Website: walmart
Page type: payment
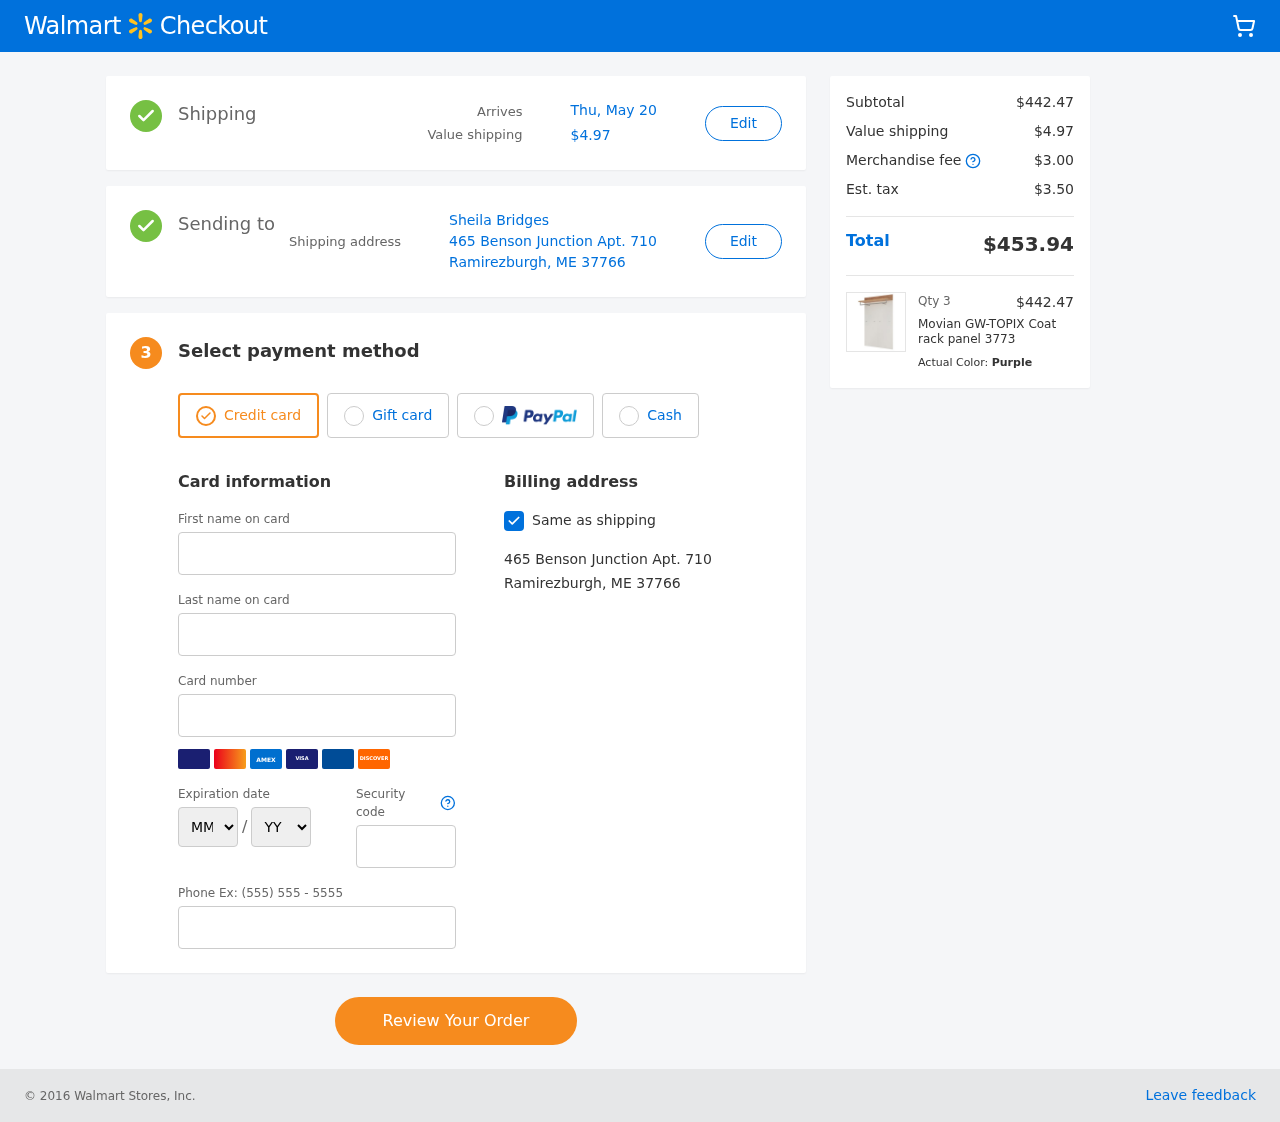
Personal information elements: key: PII_CARD_EXPIRY_MONTH
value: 11
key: PII_CARD_EXPIRY_YEAR
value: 28
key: PII_CITY_STATE_ZIP
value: Ramirezburgh, ME 37766
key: PII_FULLNAME
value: Sheila Bridges
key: PII_STREET
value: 465 Benson Junction Apt. 710
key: PII_FIRSTNAME
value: Sheila
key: PII_LASTNAME
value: Bridges
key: PII_CARD_NUMBER
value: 3760 5200 4617 764
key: PII_CARD_CVV
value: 6858
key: PII_PHONE
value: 8298682532
Product elements: key: PRODUCT1_NAME
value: Movian GW-TOPIX Coat rack panel 3773
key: PRODUCT1_PRICE
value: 147.49
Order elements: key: ORDER_DELIVERY_DATE
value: Thu, May 20
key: ORDER_SHIPPING_COST
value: $4.97
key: ORDER_SUBTOTAL
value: $442.47
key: ORDER_MERCHANDISE_FEE
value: $3.00
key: ORDER_TAX
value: $3.50
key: ORDER_TOTAL
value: $453.94
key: ORDER_NUM_ITEMS
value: Qty 3